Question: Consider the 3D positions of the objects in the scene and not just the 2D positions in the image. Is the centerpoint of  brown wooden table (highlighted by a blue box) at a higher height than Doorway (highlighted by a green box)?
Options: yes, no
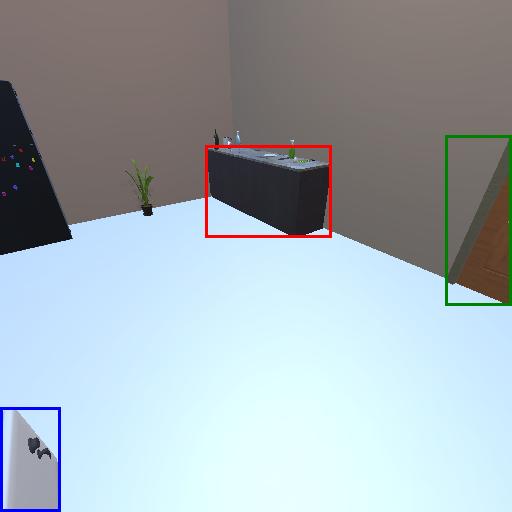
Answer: yes